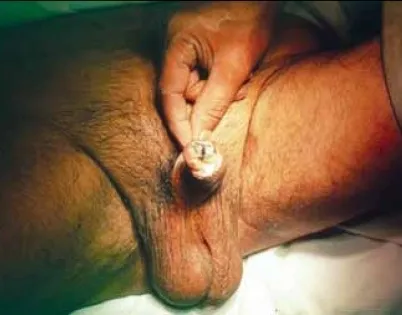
Gangrenous tip at the glans penis.
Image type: medical_photograph (other_medical_photograph)